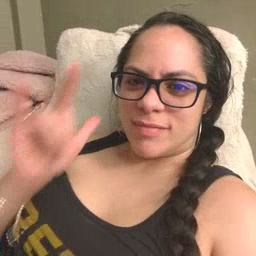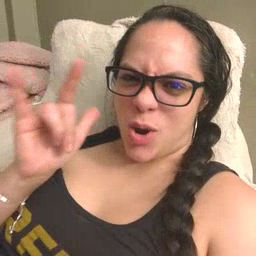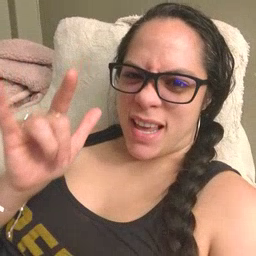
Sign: airplane